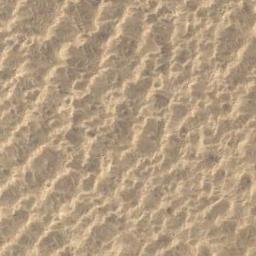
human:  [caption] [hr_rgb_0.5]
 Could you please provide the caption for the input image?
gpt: The desert is full of yellow sand .

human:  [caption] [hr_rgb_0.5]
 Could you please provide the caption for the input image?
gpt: The desert has yellow sand and some small trellis dunes .

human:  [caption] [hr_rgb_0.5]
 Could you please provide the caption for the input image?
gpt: This is a yellow desert with wavy stripes .

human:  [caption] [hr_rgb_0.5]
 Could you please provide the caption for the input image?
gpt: There are many lines in the desert .

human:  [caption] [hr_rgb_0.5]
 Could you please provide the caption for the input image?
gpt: A yellow desert with many dunes .